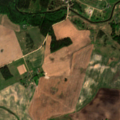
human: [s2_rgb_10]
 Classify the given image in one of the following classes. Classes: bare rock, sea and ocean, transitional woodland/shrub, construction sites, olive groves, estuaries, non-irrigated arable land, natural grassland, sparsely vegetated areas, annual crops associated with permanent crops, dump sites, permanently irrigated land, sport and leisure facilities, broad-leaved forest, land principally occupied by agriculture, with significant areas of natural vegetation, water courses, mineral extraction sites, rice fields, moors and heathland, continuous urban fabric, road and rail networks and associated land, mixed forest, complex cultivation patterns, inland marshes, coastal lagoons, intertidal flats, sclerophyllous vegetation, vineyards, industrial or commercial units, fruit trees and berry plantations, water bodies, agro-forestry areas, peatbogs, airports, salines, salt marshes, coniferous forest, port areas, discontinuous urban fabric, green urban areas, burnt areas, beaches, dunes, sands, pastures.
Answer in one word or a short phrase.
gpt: non-irrigated arable land, pastures, complex cultivation patterns, broad-leaved forest, coniferous forest